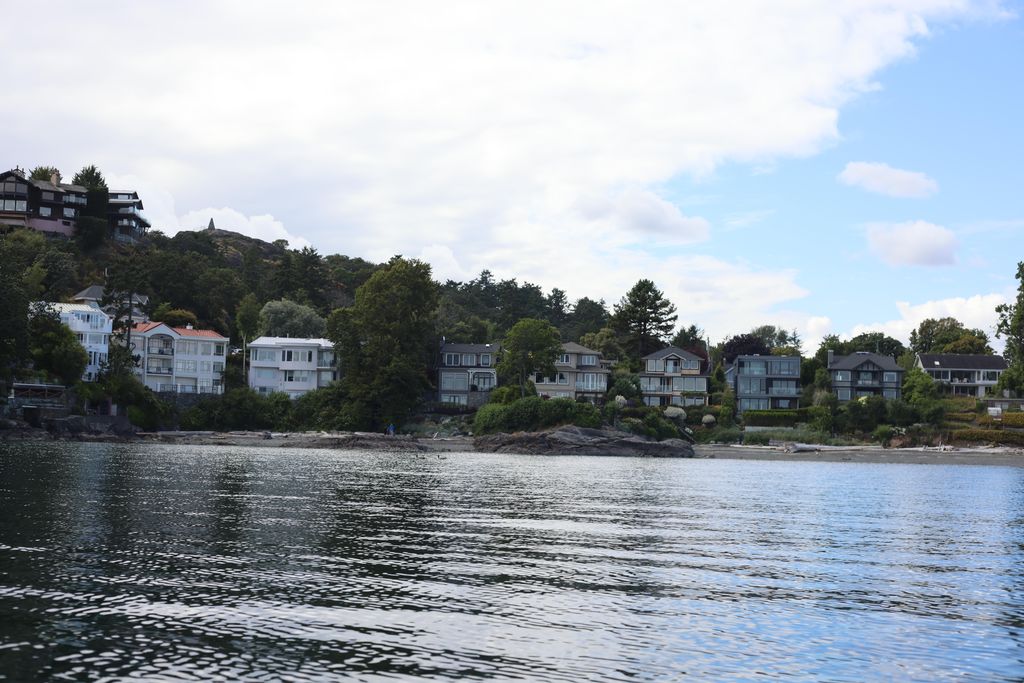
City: victoria